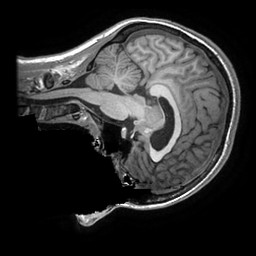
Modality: T1w
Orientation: sagittal
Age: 20
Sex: female
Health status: healthy
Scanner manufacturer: ge